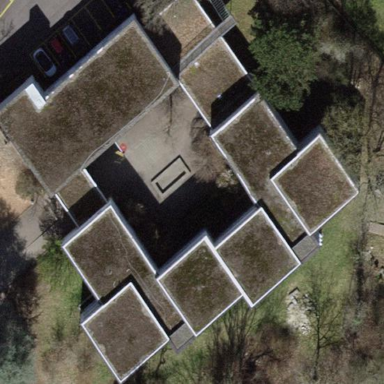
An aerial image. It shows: School building.